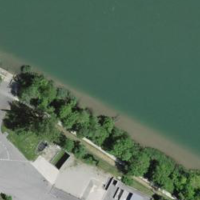
EUNIS habitat code: 15
Species observed at this site:
Prunus padus